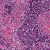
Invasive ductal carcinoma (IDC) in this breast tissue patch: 1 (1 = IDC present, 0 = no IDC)